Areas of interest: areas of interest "Home Furnishing and Building Materials Market"
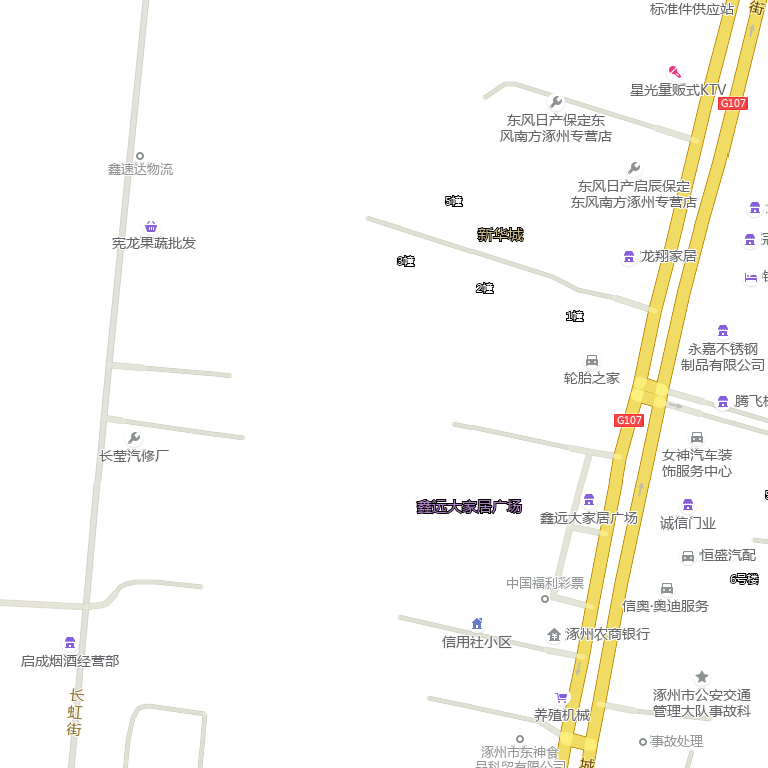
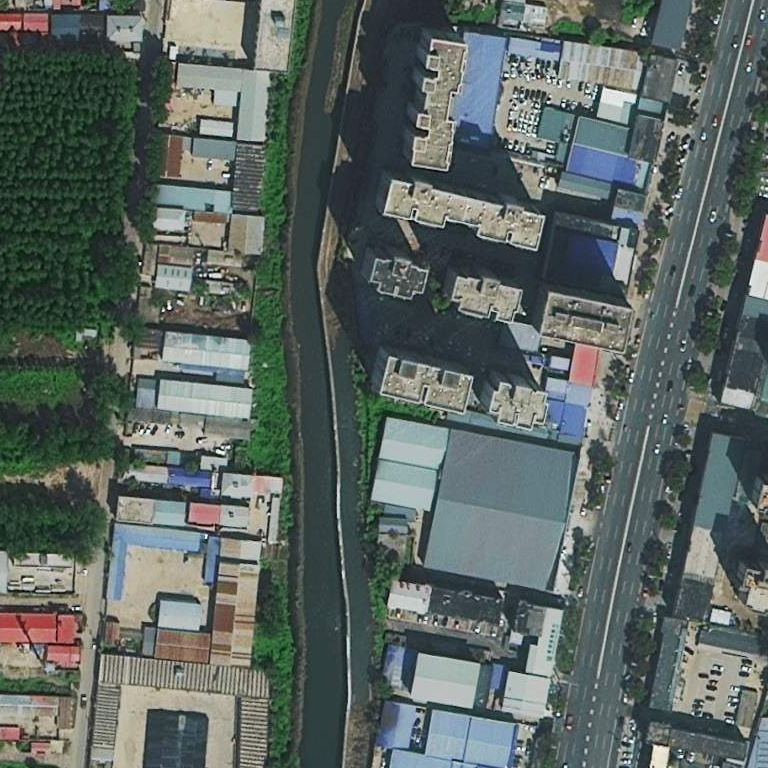